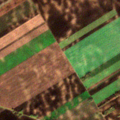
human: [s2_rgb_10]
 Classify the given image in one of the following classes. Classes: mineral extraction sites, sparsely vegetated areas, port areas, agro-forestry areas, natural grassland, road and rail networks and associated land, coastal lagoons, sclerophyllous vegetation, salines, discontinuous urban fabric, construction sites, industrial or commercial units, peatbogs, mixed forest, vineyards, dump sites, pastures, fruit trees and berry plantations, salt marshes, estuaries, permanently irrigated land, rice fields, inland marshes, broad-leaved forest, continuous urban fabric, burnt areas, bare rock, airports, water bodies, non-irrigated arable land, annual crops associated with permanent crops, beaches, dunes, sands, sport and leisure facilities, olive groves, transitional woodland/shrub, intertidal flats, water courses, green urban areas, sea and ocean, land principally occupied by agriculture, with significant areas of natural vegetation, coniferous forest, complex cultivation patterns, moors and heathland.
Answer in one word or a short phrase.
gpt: non-irrigated arable land